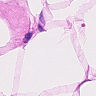
Metastatic tissue present: no